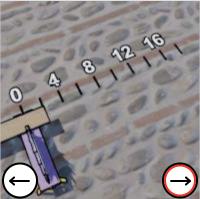
Task: length
Answer: 2
First scale value: 4.0